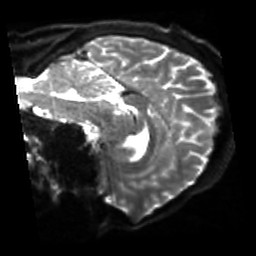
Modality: sbref
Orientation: sagittal
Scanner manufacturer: siemens
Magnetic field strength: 3 T
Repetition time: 4 s
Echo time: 0.0594 s